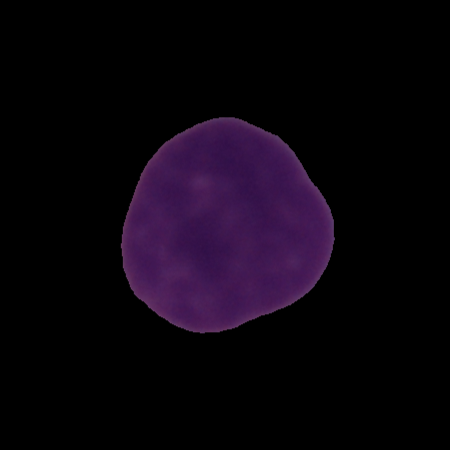
Label: cancer